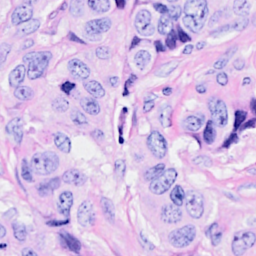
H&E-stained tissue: Breast